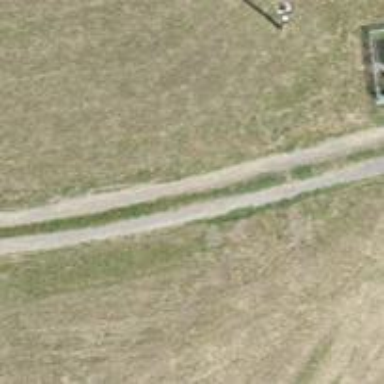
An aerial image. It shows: Service road with gravel surface.